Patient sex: M
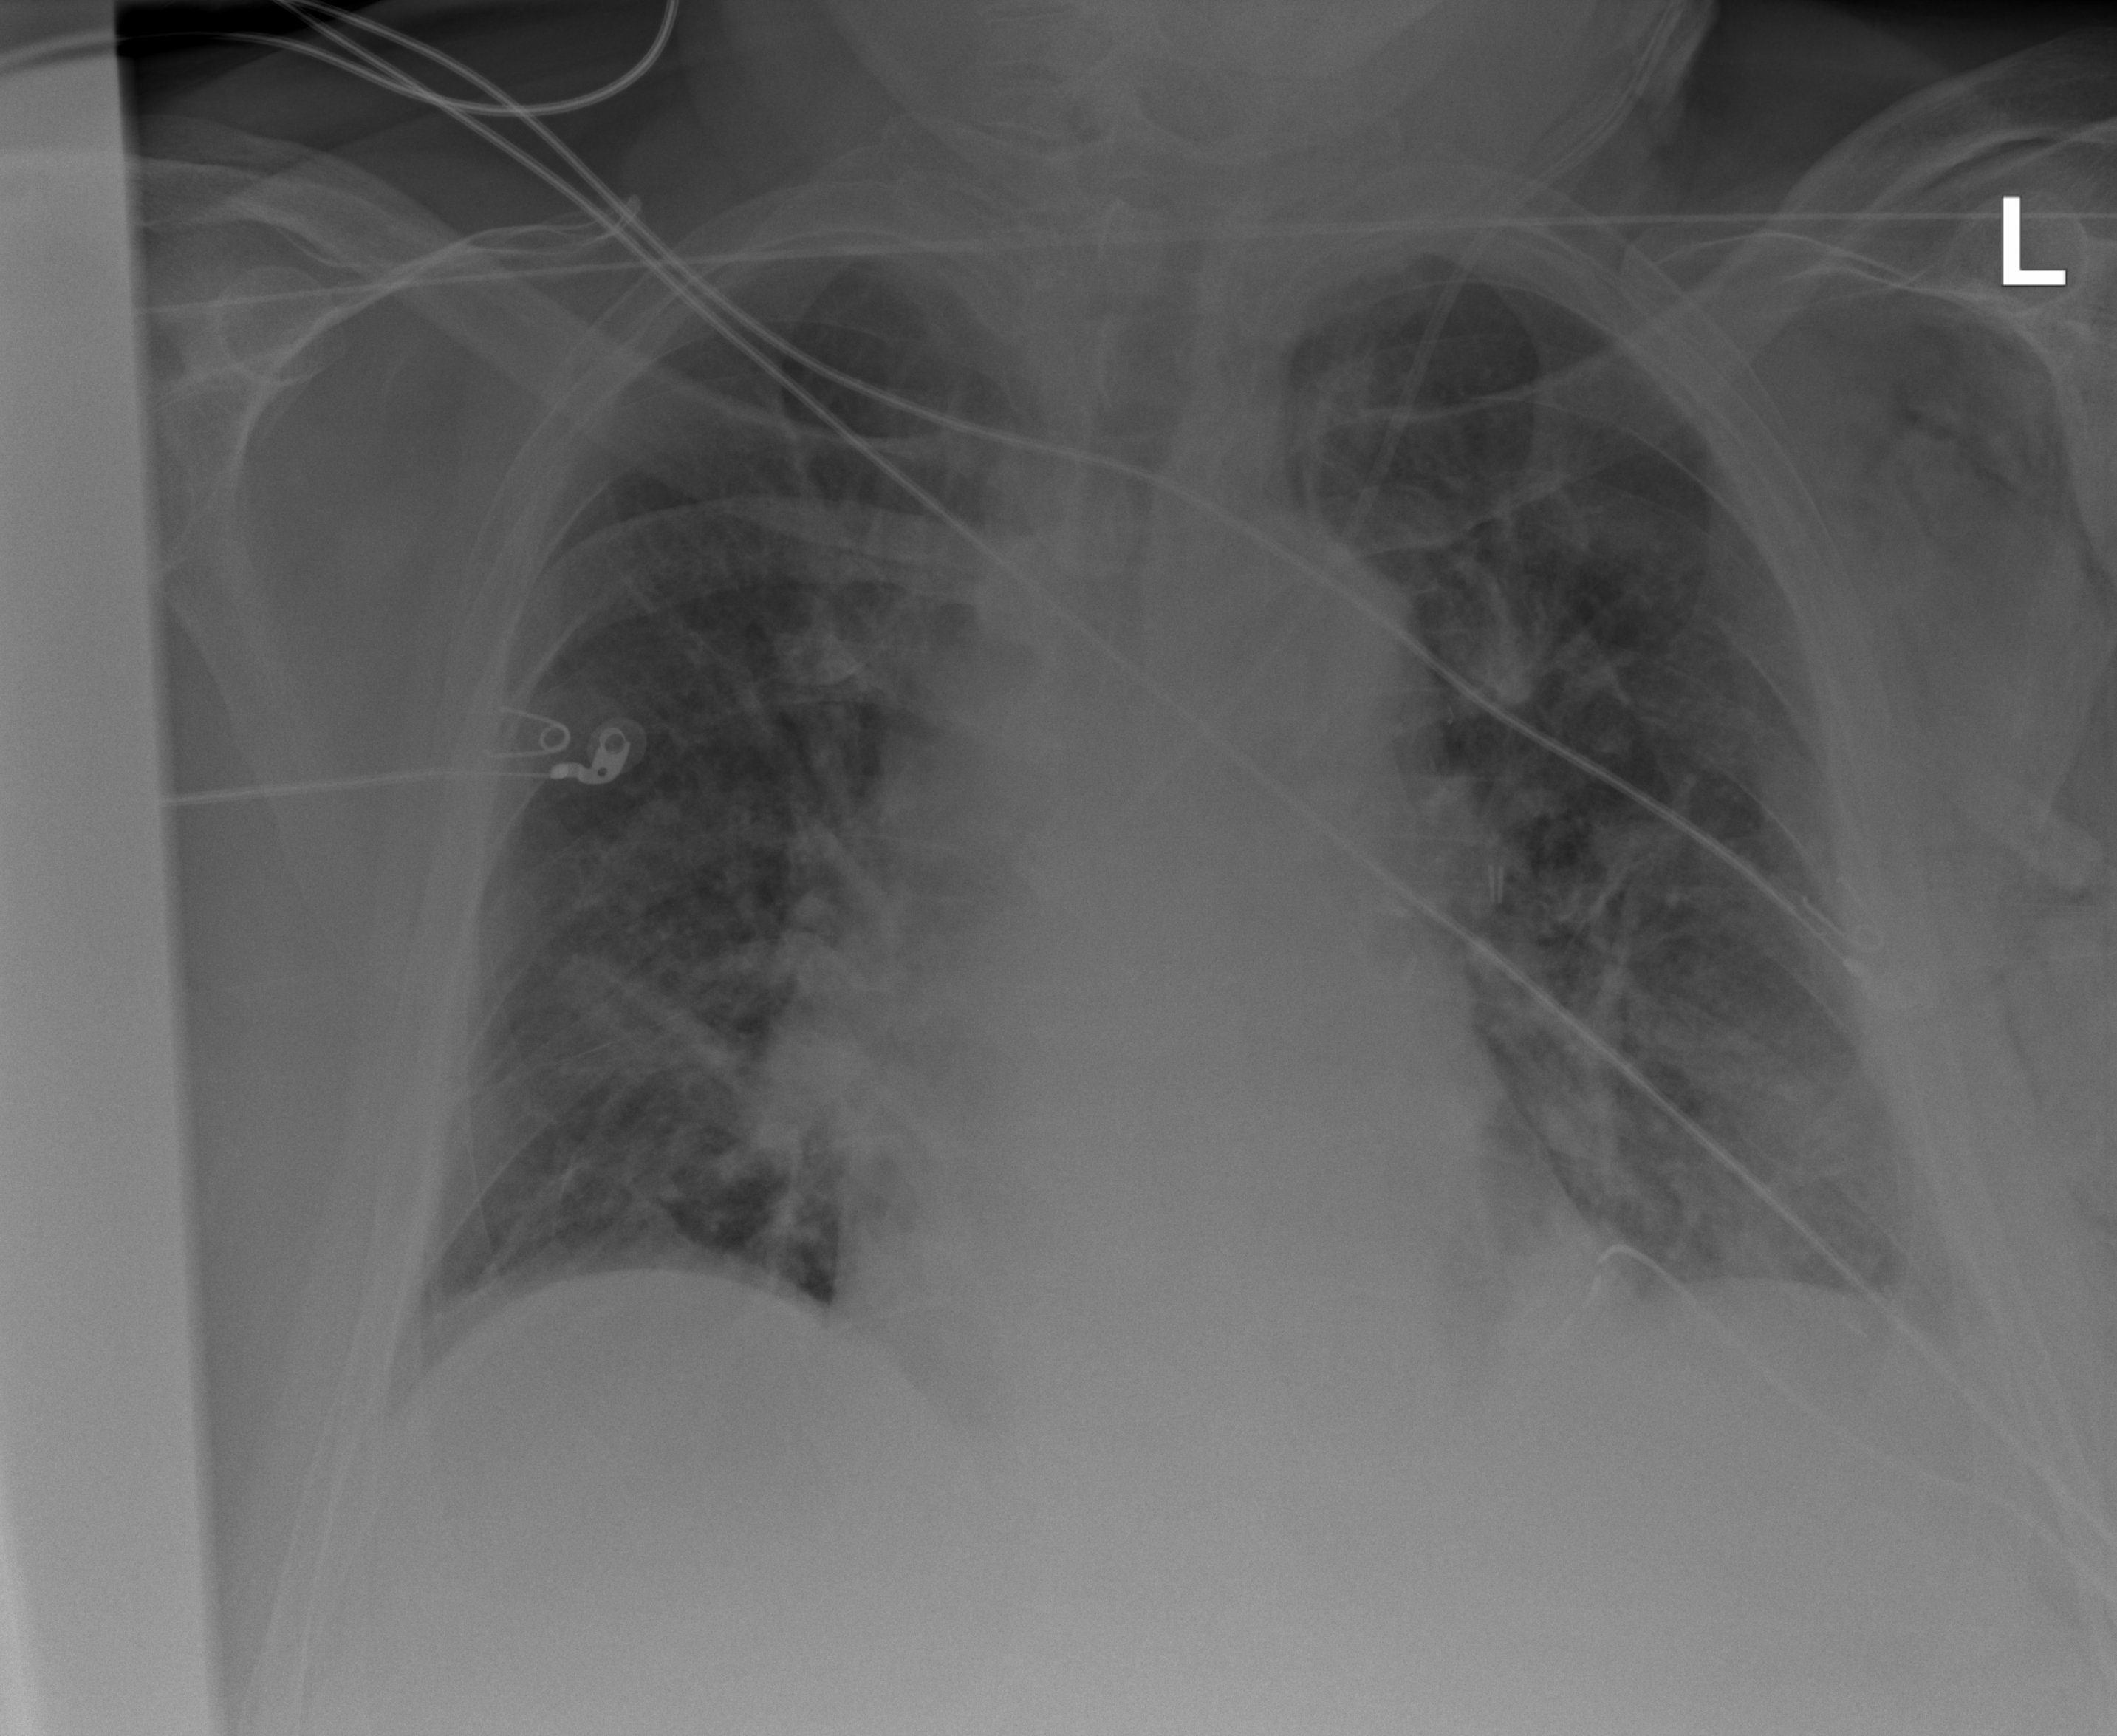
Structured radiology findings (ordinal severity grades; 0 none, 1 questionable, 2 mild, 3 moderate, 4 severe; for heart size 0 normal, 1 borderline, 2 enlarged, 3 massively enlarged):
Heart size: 2
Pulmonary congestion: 3
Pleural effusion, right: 0
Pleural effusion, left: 0
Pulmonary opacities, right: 2
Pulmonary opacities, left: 2
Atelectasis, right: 2
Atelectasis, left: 2